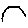
Label: hexagon